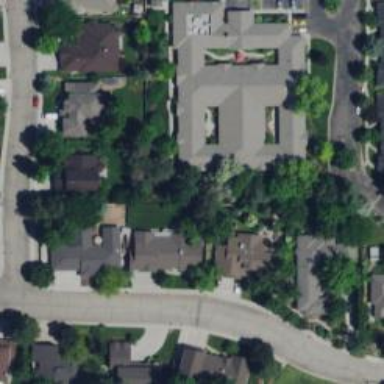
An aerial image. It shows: Nursing home building.